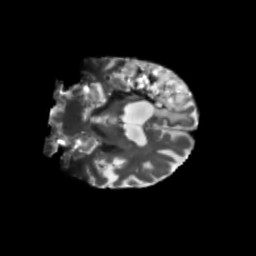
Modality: T2w
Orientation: coronal
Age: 68
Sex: male
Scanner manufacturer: siemens
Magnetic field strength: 3 T
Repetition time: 5.47 s
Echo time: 0.0854 s